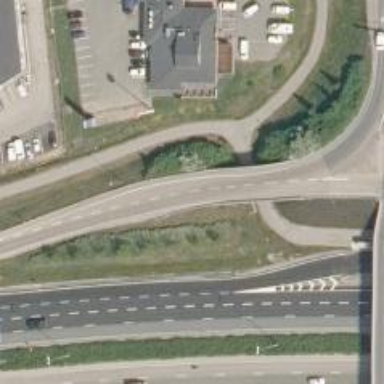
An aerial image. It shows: Trunk link highway with asphalt surface.